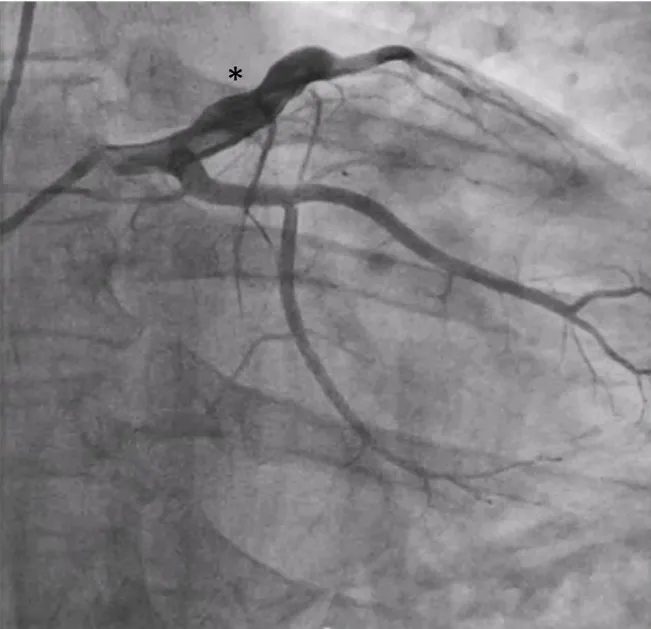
Proximal ectasia (*) revealed by angiography.
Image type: radiology (x_ray)